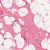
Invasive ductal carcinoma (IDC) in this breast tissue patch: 0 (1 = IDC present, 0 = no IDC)